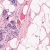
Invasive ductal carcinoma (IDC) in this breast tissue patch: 0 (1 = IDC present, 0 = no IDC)